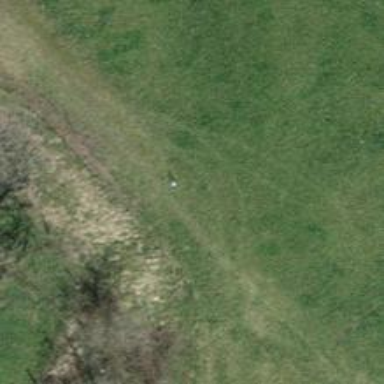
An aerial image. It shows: Grassy track with grade5 tracktype.